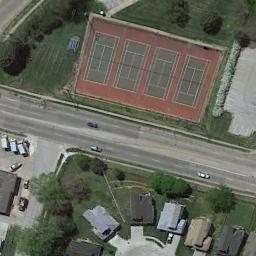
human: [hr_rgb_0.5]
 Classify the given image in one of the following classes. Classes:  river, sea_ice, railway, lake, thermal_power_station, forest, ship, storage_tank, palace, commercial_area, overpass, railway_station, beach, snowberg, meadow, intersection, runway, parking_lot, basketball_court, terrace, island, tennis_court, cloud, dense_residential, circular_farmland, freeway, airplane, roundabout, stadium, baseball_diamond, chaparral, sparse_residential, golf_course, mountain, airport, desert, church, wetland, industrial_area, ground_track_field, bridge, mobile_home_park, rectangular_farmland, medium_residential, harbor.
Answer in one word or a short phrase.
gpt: tennis_court